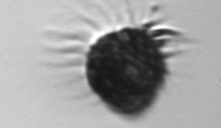
Label: Strombidium_morphotype2